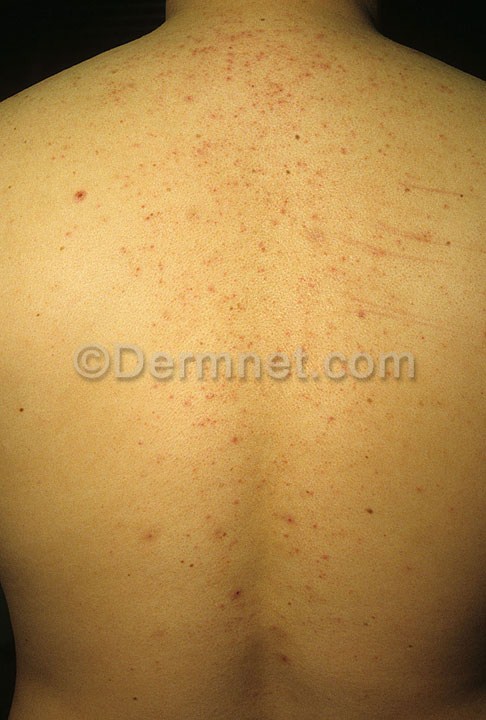
Disease: Tinea Ringworm Candidiasis and other Fungal Infections